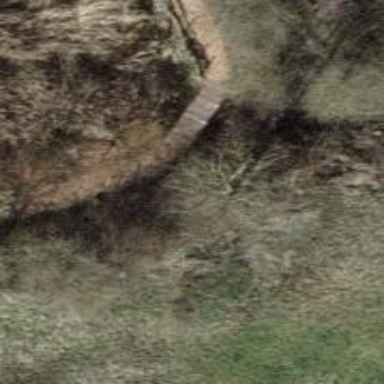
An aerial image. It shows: Path leading to bridge.